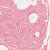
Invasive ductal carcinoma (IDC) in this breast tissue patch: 0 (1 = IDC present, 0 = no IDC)